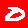
Digit: 0